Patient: sex M, age 24
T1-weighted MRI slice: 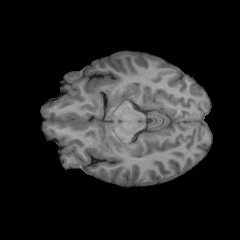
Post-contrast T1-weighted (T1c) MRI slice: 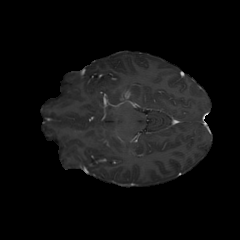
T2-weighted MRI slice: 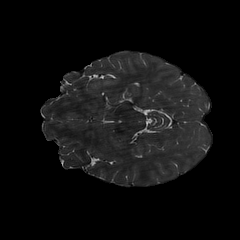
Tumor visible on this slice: yes
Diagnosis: Astrocytoma, IDH-mutant
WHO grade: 2